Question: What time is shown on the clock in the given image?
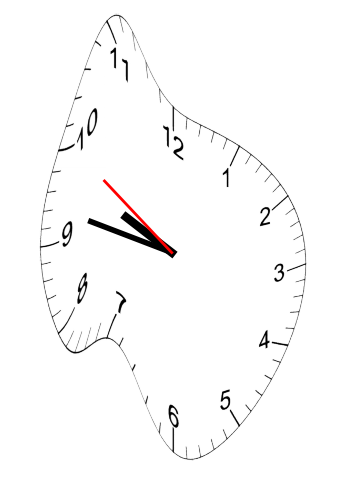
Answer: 09:46:50